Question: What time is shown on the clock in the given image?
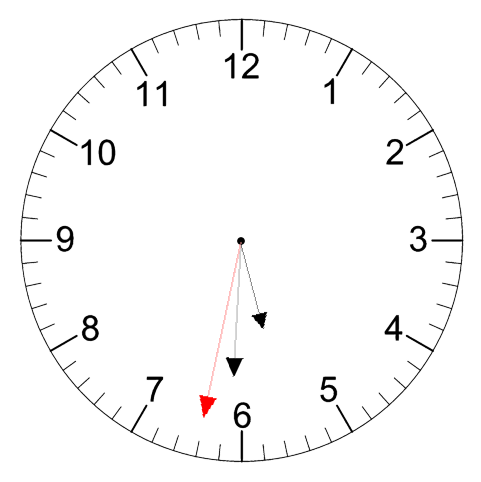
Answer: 05:30:32